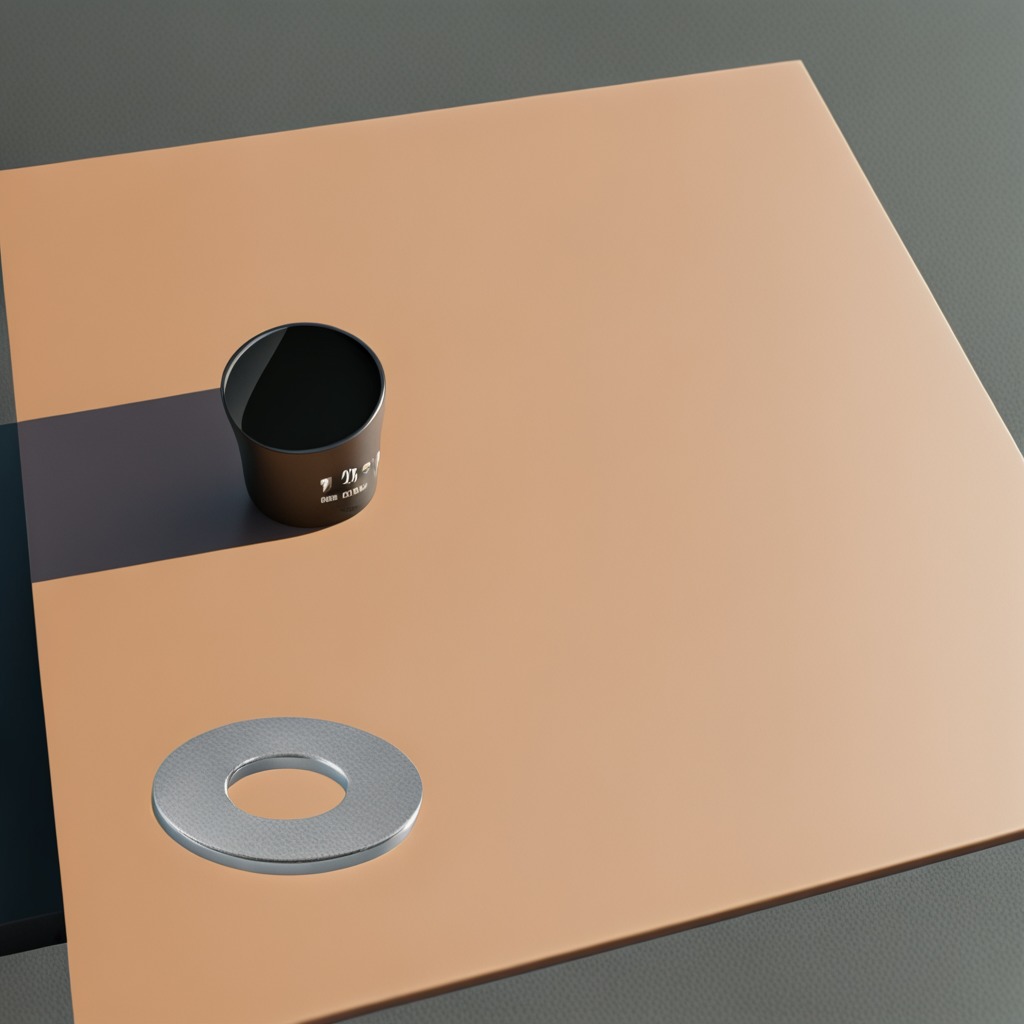
A flat metal washer is lying on a textured surface in a temporary outdoor tool station.